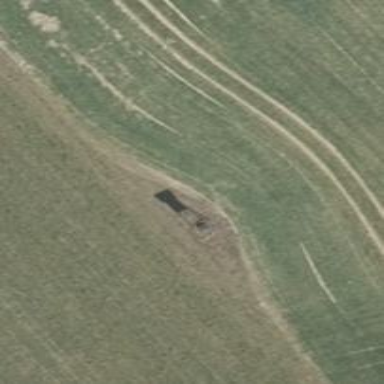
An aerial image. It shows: Shelter that serves as hunting stand.